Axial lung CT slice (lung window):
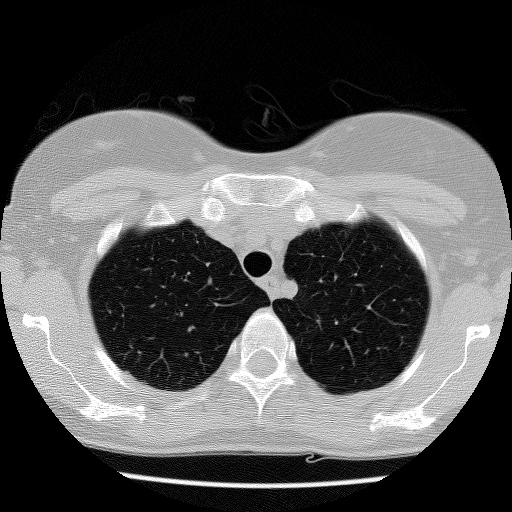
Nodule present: no